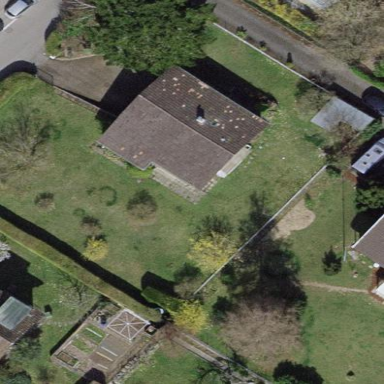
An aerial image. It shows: Garden enclosed by fence.